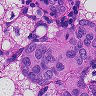
Metastatic tissue present: yes